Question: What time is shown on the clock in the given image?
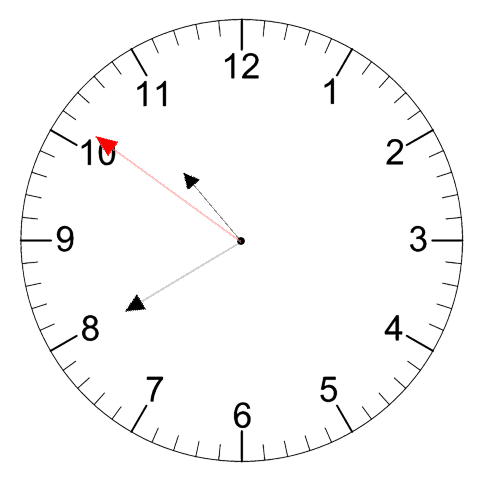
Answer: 10:39:51